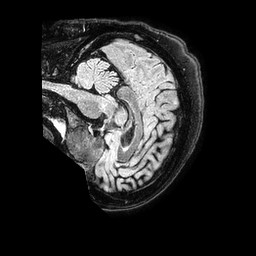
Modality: FLAIR
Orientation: sagittal
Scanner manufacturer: philips
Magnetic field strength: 1.5 T
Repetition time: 4.8 s
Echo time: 0.3 s